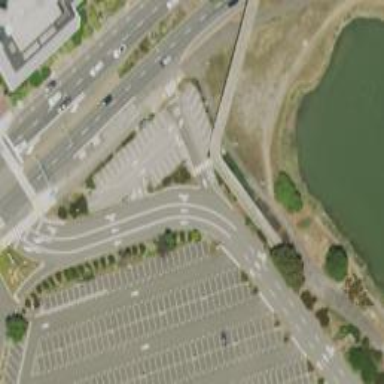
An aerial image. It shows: Driveway designed for through traffic.